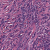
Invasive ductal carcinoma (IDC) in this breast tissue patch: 1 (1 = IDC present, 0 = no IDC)